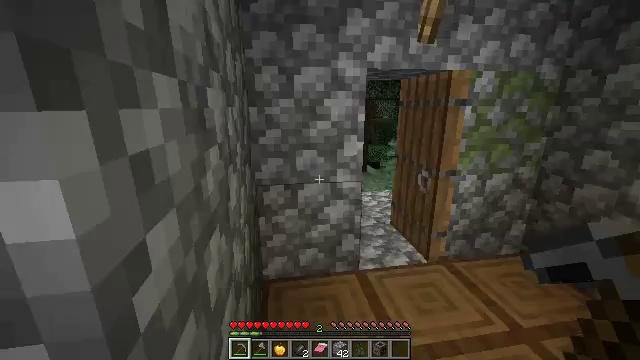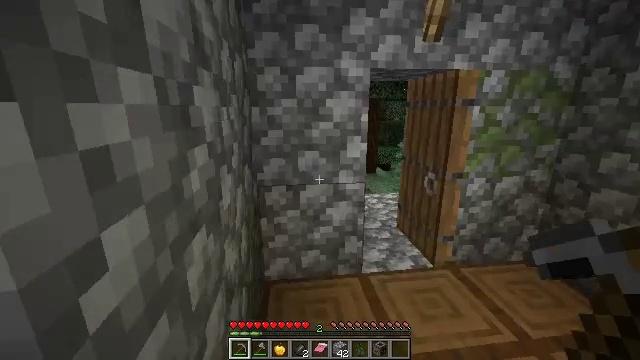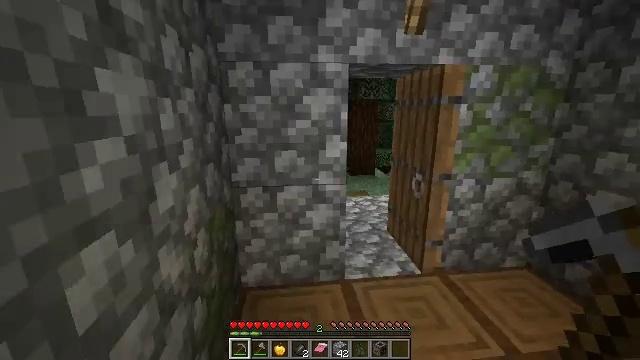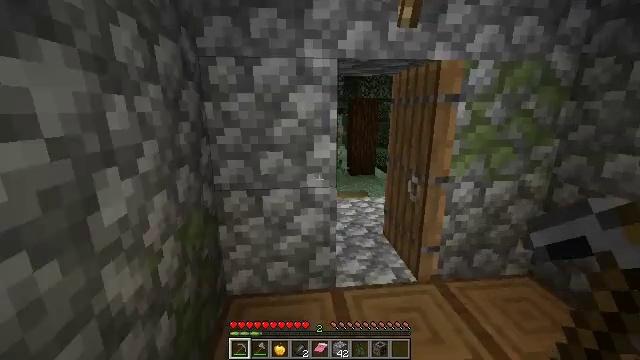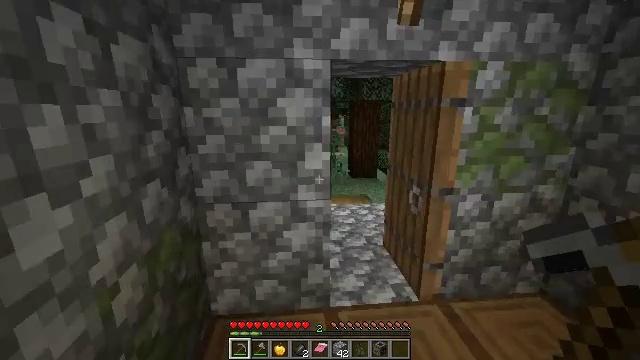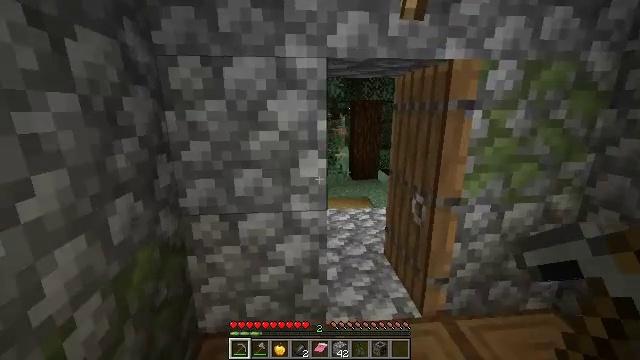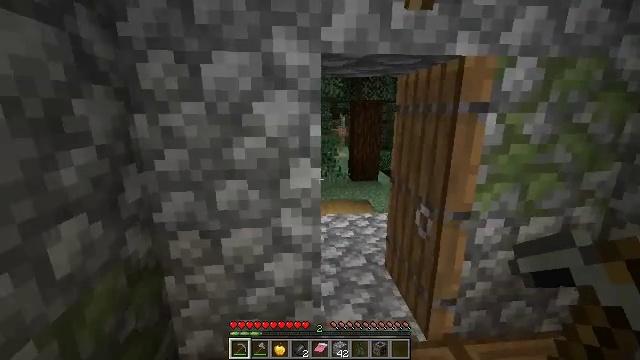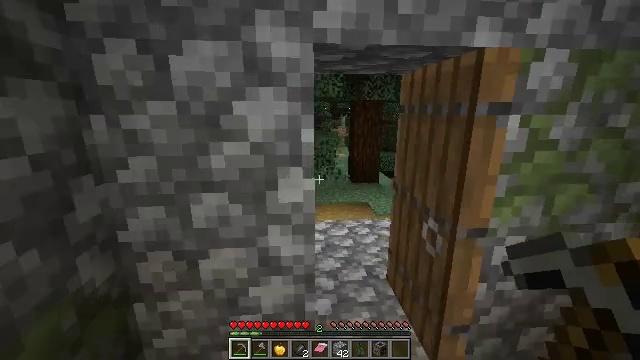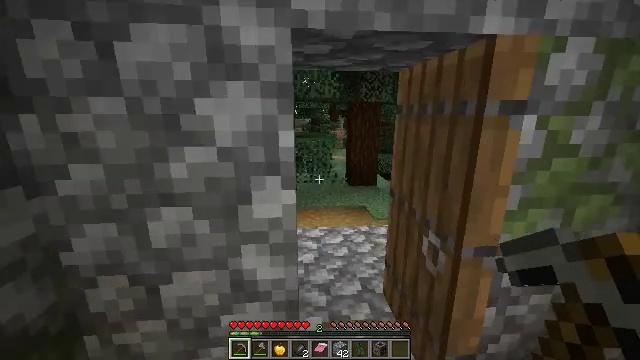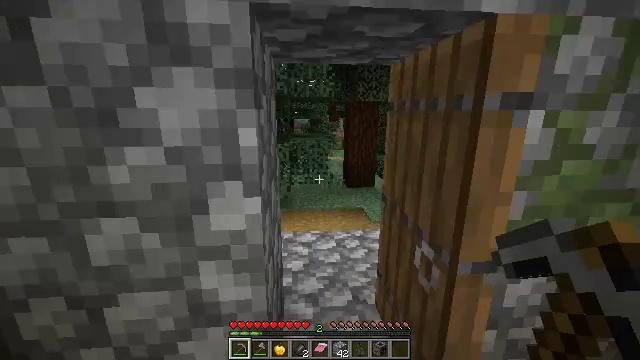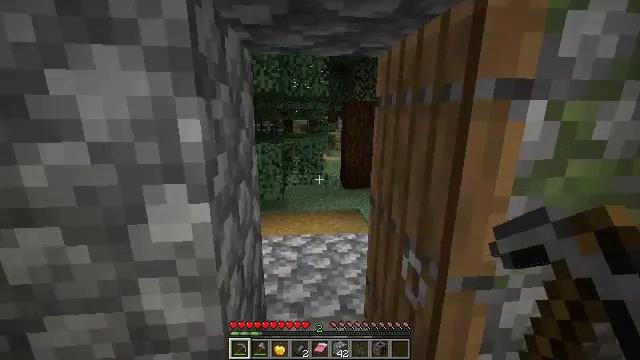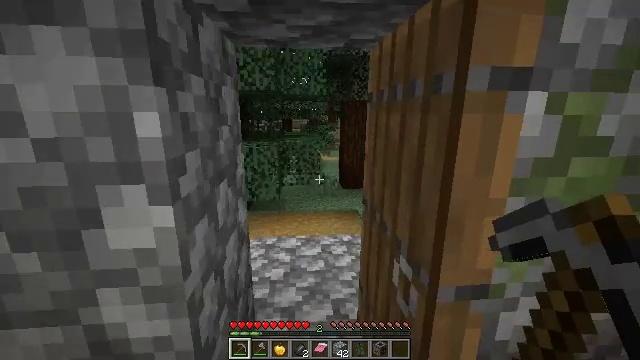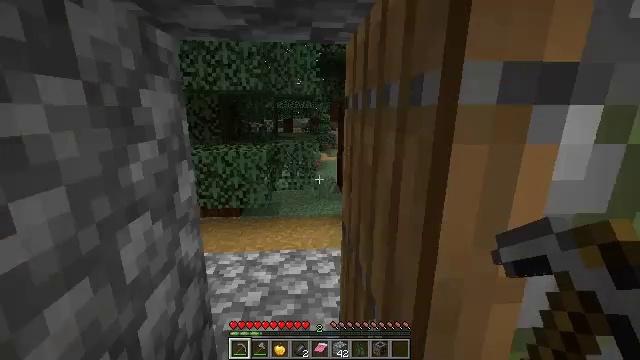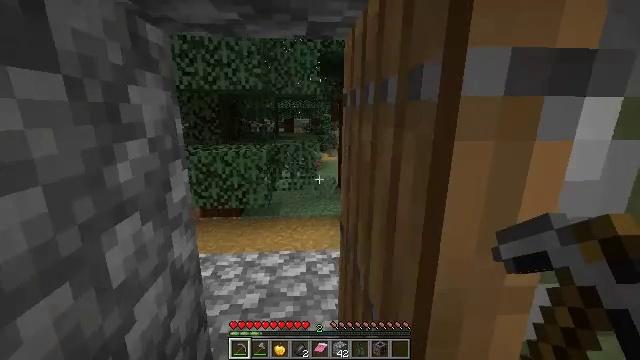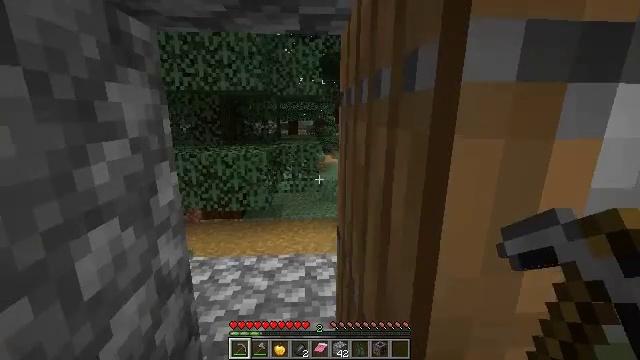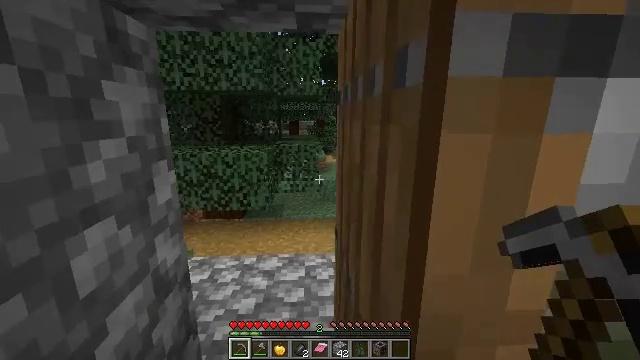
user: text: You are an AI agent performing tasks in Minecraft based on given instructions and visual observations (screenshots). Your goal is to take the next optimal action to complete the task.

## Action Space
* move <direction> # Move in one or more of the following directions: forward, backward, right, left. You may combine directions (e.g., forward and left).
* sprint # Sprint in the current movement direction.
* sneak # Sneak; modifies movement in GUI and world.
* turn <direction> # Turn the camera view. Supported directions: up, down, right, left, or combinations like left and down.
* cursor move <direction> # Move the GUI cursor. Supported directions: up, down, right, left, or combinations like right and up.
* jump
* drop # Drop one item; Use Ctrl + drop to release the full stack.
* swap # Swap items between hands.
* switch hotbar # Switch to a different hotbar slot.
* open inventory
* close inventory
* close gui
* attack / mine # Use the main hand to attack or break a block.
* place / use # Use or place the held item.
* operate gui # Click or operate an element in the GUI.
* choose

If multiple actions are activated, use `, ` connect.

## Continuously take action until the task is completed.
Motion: motion action
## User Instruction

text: Attack the chest to pick it up.
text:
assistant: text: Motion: move forward and move right, turn left
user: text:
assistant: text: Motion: move forward and move right
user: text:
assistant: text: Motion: move forward
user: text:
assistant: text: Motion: move forward
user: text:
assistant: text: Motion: move forward
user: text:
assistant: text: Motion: move forward
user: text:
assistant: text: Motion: move forward
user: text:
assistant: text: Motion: move forward and move right
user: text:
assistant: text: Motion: move forward and move right
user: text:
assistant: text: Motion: move forward and move right
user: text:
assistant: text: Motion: move forward and move right
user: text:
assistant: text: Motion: move forward
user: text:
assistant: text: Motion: move forward
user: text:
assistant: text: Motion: move forward
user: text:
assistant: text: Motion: move forward
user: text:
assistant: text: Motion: move forward
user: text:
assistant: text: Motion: move forward
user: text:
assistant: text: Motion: move forward
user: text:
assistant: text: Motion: move forward
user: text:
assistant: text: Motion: move forward and move left
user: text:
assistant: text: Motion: move forward and move left
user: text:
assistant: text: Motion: move forward and move left
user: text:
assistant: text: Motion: move forward and move left
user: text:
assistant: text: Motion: move forward and move left
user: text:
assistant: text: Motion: move forward
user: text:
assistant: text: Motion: move forward
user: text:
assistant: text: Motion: move forward
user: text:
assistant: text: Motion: move forward, turn left
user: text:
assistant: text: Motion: move forward, turn left
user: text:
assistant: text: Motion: move forward and move right, turn left